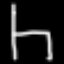
Label: chair